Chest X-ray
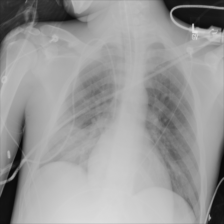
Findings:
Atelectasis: negative
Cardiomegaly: negative
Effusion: negative
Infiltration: negative
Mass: negative
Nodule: negative
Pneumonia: negative
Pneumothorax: negative
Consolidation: negative
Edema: negative
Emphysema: negative
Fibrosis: negative
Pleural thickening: negative
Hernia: negative